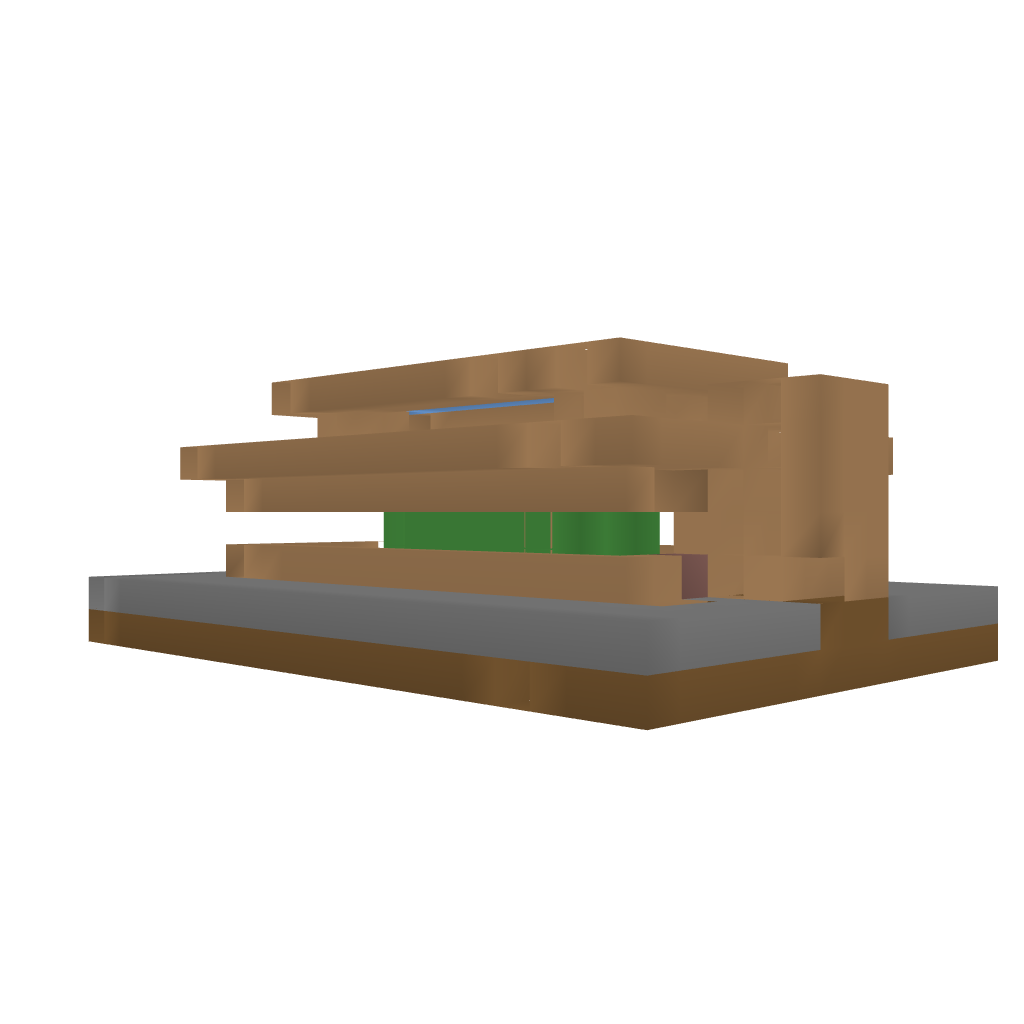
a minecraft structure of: Cococa bean farm bad low quality